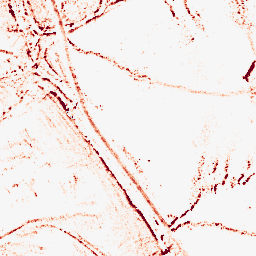
Category: morphological
Decomposition family: morphological_square
Decomposition parameters: operation: opening
size: 5
Upsampling method: lanczos
Upsampling parameters: scale: 2
Upsampling scale: 2